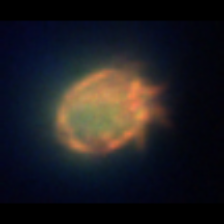
Taxon: Ciliates
Group: Other